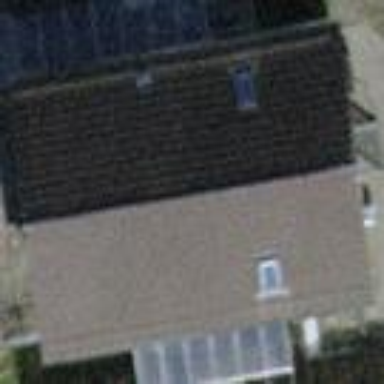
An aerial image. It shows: Building with tile roof.